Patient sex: F
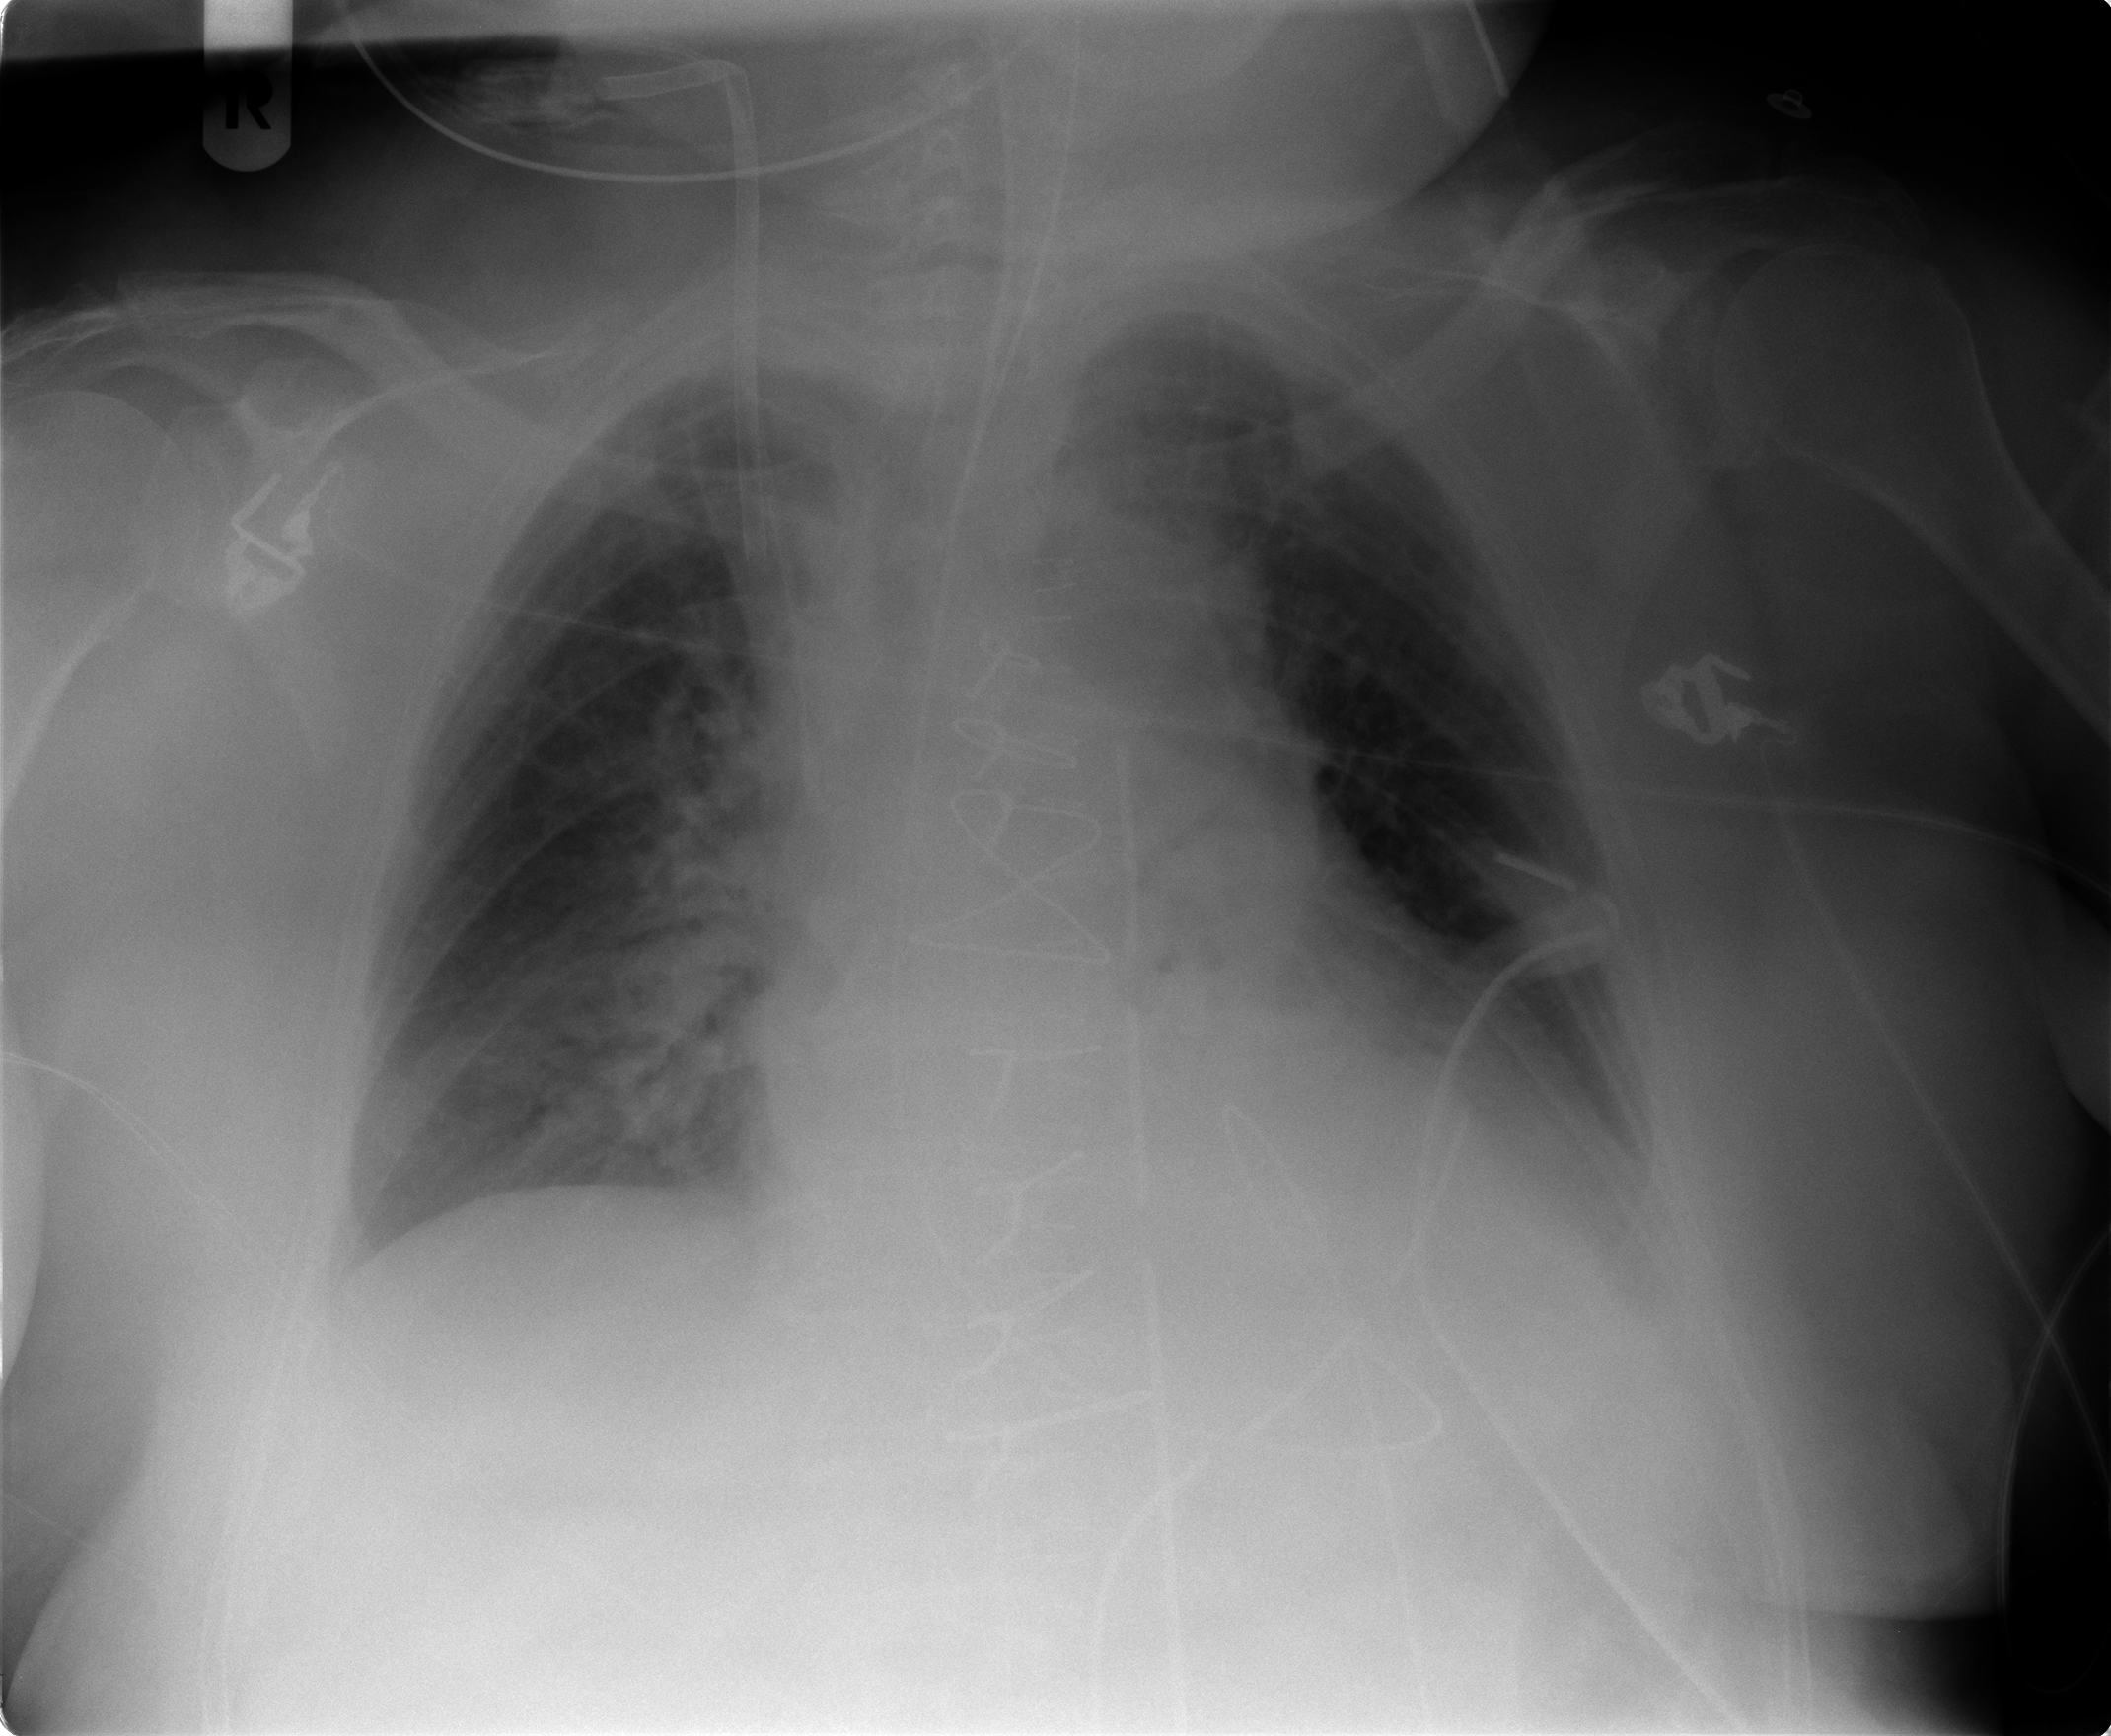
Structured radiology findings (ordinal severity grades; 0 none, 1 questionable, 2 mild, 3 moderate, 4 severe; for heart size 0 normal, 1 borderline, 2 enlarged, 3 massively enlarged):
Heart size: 2
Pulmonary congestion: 3
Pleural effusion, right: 0
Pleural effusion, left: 2
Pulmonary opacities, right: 0
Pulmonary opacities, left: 0
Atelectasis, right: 2
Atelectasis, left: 2